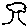
Label: tree